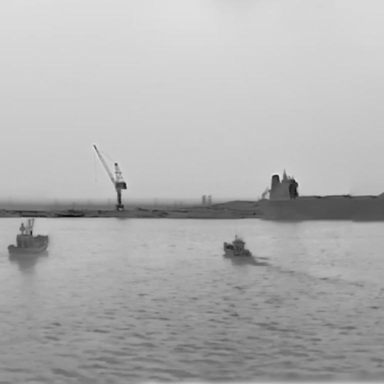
There are two bulk_carriers in the infrared image.